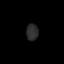
Tissue: skin
Cell type: Epithelial cells
Senescence score: 0.8871
Nuclear area (px): 194
Mean DAPI intensity: 44.309